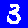
Digit: 3